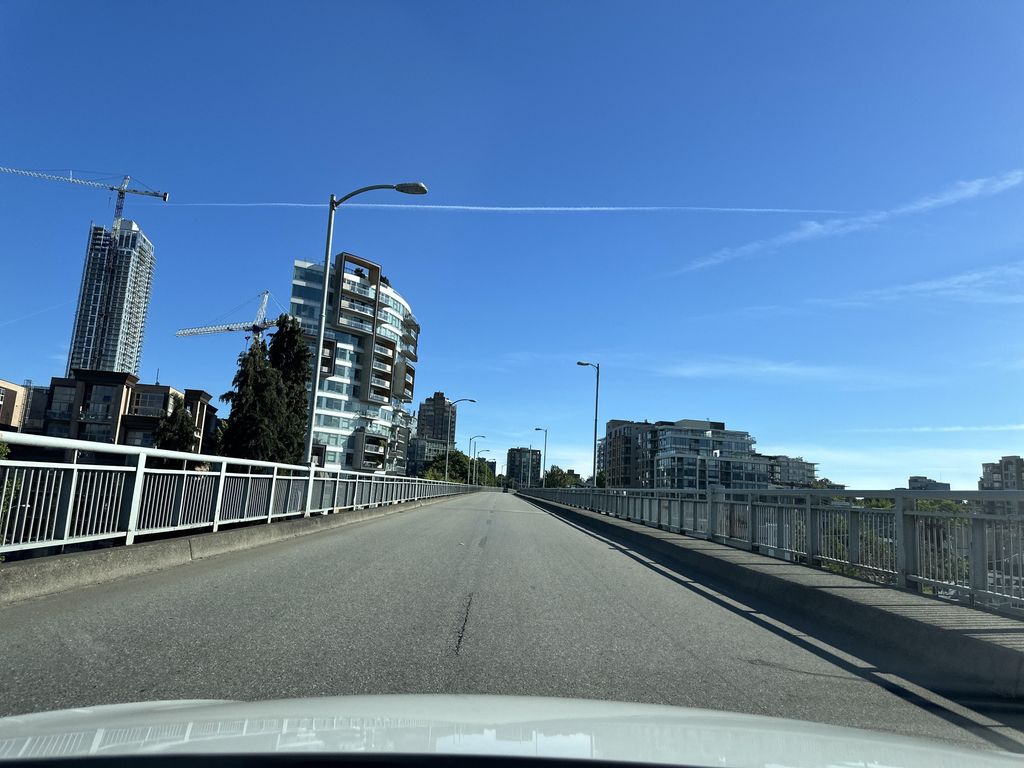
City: vancouver